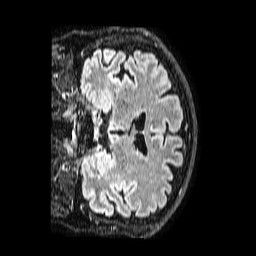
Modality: FLAIR
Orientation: coronal
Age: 61
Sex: male
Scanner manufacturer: philips
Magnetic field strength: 1.5 T
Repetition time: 4.8 s
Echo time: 0.3 s